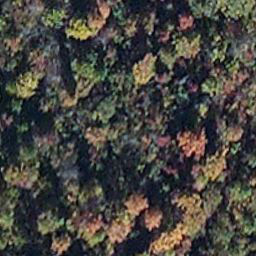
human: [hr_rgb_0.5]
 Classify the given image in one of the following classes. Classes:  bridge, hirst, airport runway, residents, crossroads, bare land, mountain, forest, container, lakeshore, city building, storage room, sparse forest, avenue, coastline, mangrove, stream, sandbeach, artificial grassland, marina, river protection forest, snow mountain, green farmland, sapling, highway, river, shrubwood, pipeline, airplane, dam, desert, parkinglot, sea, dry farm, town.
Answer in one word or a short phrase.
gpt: mangrove